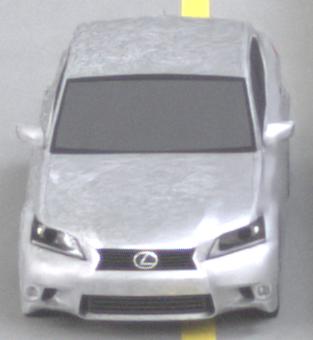
Make: Lexus
Model: GS 250
Detailed model: GS (L10)
Model produced from: 2012/06
Model produced until: 2013/12
Doors: 4
Color: white
Road condition: dry road
Daytime: morning or afternoon
Contrast: low contrast